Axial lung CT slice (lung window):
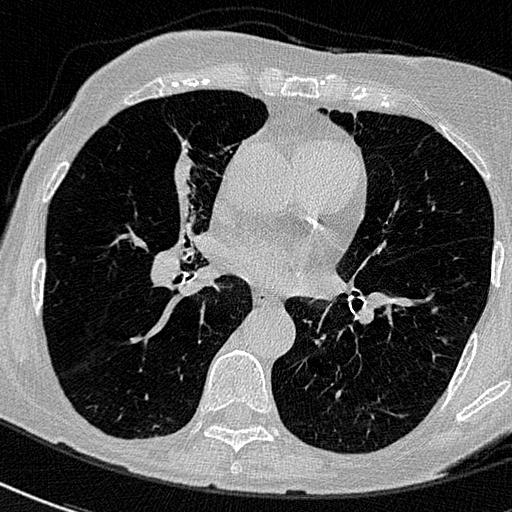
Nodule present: no